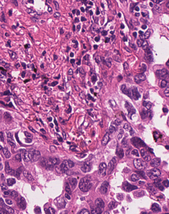
Tumor epithelial tissue: yes
Tumor-associated stroma tissue: yes
Normal tissue: no